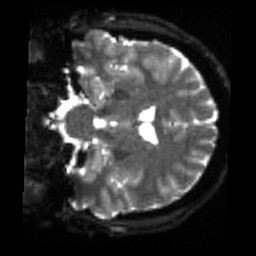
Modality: sbref
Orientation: coronal
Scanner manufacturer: siemens
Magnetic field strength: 3 T
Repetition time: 4 s
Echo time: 0.0594 s